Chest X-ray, AP view. Patient: 54 years old, sex M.
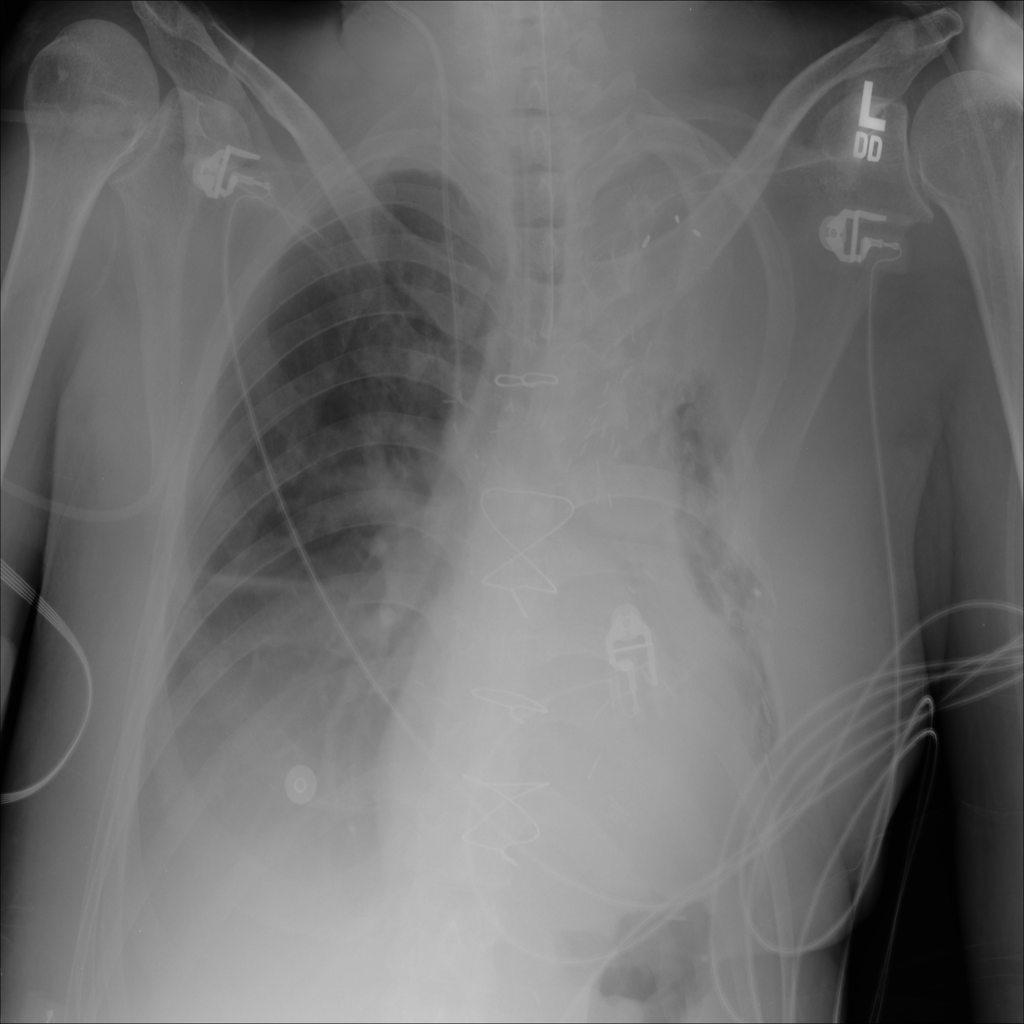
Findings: Atelectasis, Effusion